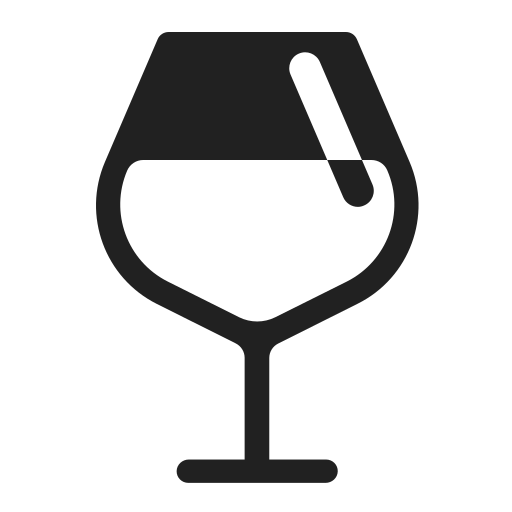
wine glass high contrast